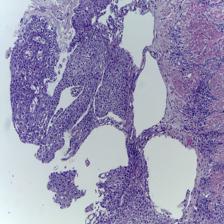
Diagnosis: OSCC